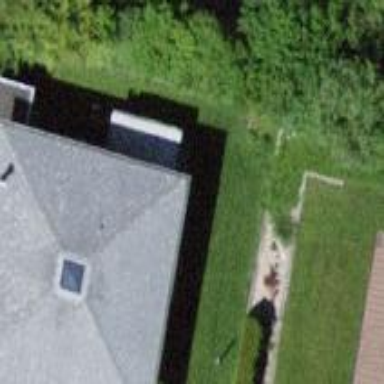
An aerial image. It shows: Building with pyramidal roof shape.